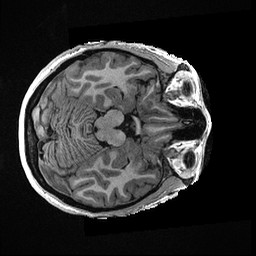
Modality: T1w
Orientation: axial
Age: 31
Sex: female
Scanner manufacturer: ge
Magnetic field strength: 3 T
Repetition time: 0.006952 s
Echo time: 0.00292 s